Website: apple
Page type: billing-address
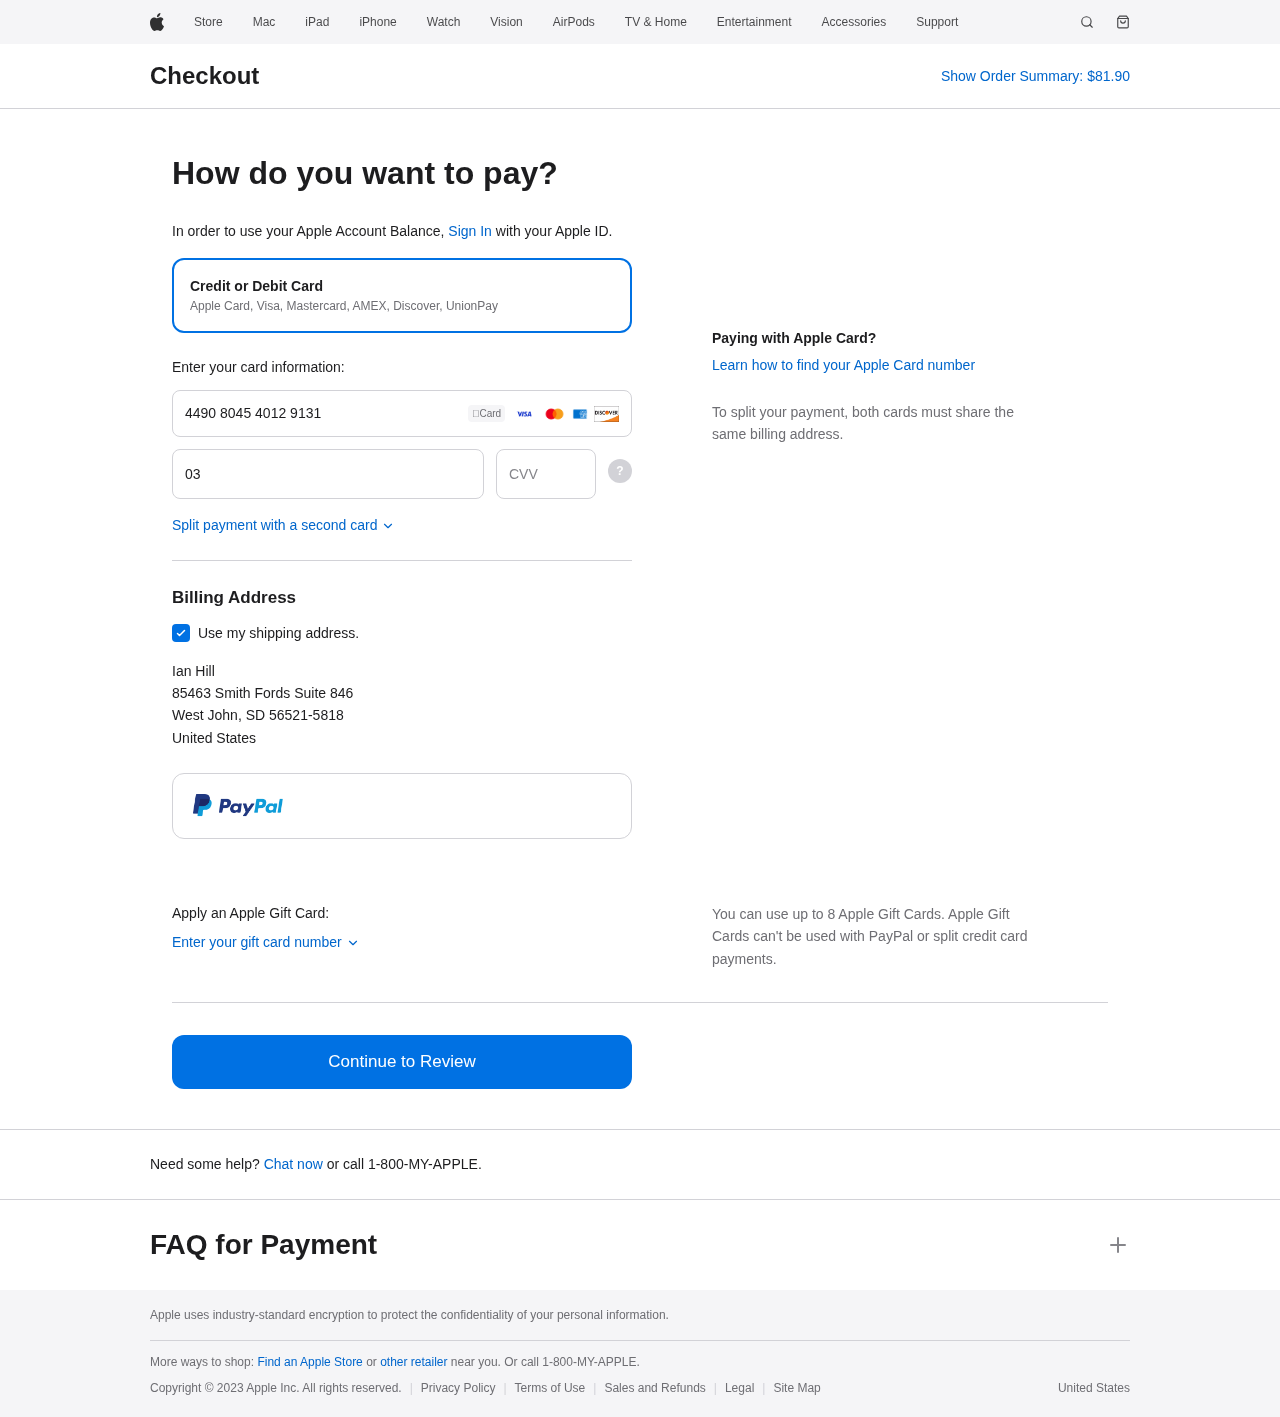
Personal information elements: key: PII_CARD_CVV
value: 616
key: PII_CARD_EXPIRY
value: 03/29
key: PII_CARD_NUMBER
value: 4490 8045 4012 9131
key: PII_CITY
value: West John
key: PII_COUNTRY
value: United States
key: PII_FULLNAME
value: Ian Hill
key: PII_POSTCODE_FULL
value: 56521-5818
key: PII_STATE_ABBR
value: SD
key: PII_STREET
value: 85463 Smith Fords Suite 846
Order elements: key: ORDER_TOTAL
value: $81.90